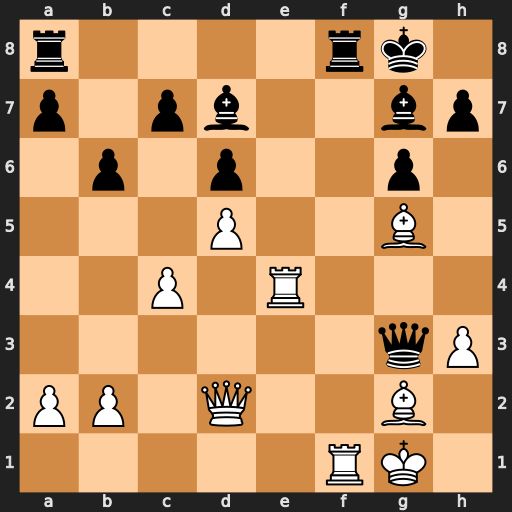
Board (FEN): r4rk1/p1pb2bp/1p1p2p1/3P2B1/2P1R3/6qP/PP1Q2B1/5RK1
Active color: w
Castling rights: -
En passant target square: -
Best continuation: Rxf8+ Rxf8 Bh4 Qe5 Rxe5